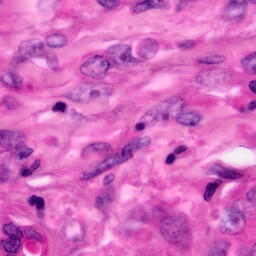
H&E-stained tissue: Pancreatic